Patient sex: M
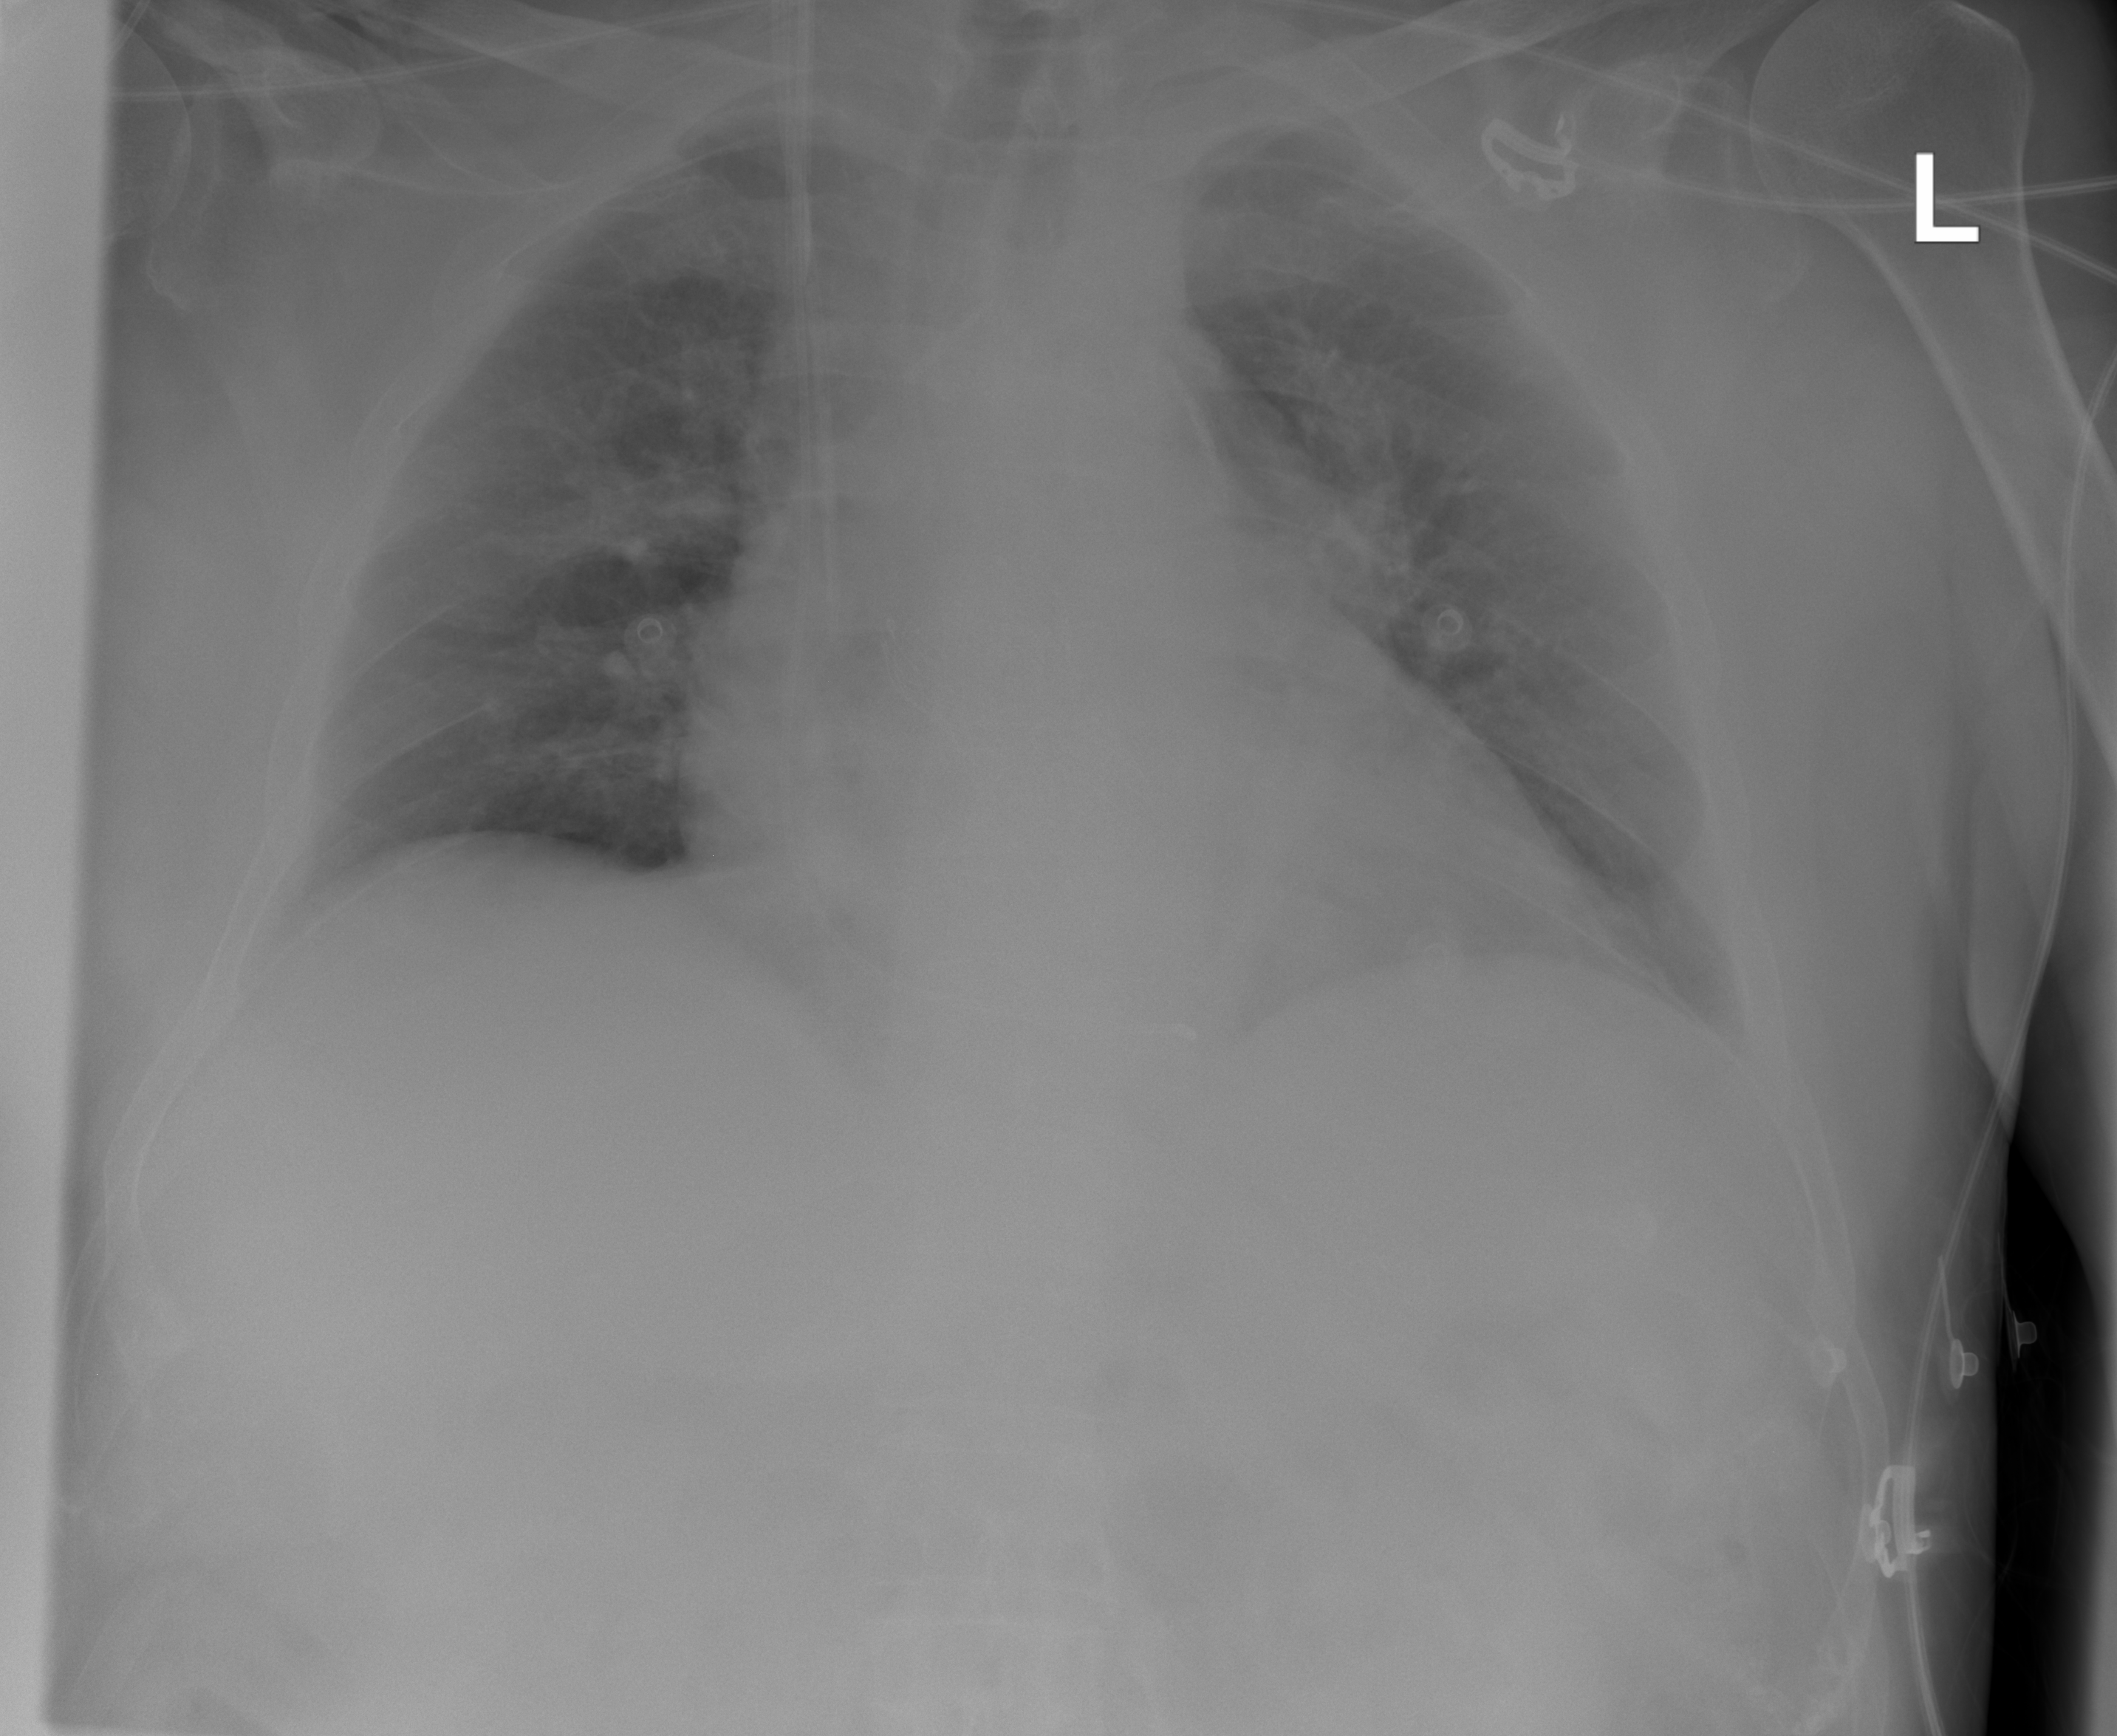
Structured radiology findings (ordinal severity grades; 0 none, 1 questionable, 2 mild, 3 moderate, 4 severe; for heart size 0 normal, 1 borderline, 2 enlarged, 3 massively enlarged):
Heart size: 2
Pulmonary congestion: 2
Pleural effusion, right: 0
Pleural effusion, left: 0
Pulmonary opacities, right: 0
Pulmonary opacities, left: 0
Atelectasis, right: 0
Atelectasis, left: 0